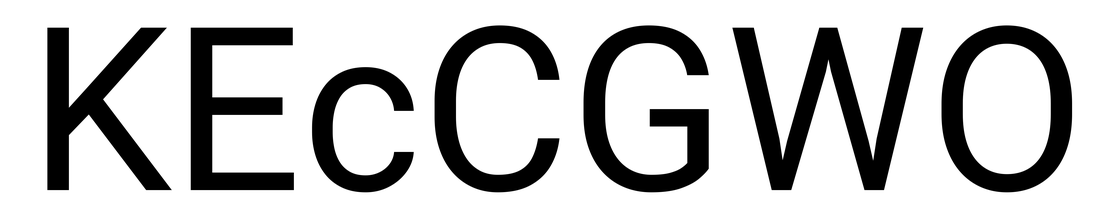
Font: Roboto_Regular